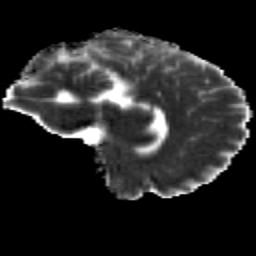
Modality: MD
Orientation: sagittal
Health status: healthy
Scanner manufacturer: siemens
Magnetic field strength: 3 T
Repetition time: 12 s
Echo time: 0.092 s